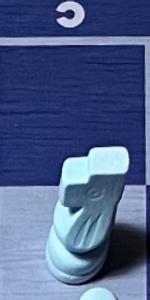
Label: Knight_White